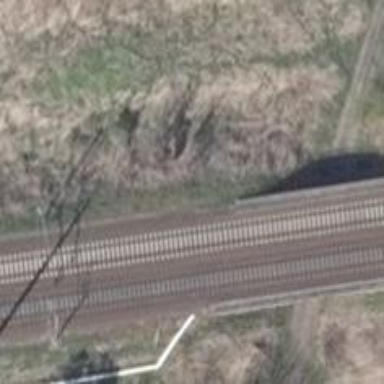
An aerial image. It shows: Railway bridge with electrified contact lines.